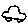
Label: car